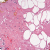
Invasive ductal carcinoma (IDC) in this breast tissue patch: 0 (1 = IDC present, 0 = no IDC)